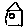
Label: house